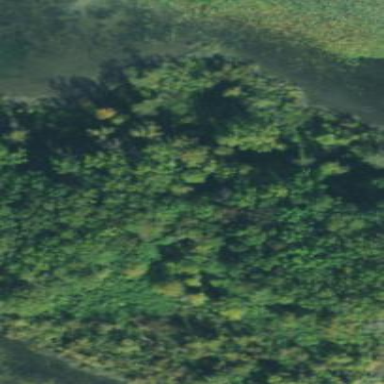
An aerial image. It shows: Broadleaved woodland area.